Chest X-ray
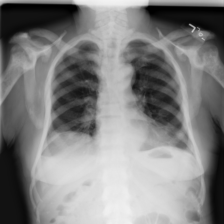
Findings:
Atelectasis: negative
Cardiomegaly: negative
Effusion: negative
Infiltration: negative
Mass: negative
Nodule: negative
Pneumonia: negative
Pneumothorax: negative
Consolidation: negative
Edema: negative
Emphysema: negative
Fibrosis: negative
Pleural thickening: negative
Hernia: negative